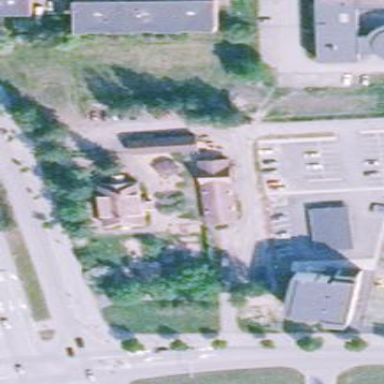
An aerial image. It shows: Kindergarten.